Interaction volume radius: 10 \u00c5
Interaction volume height: 45 \u00c5
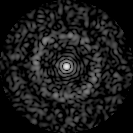
Disorder parameter: 0.853